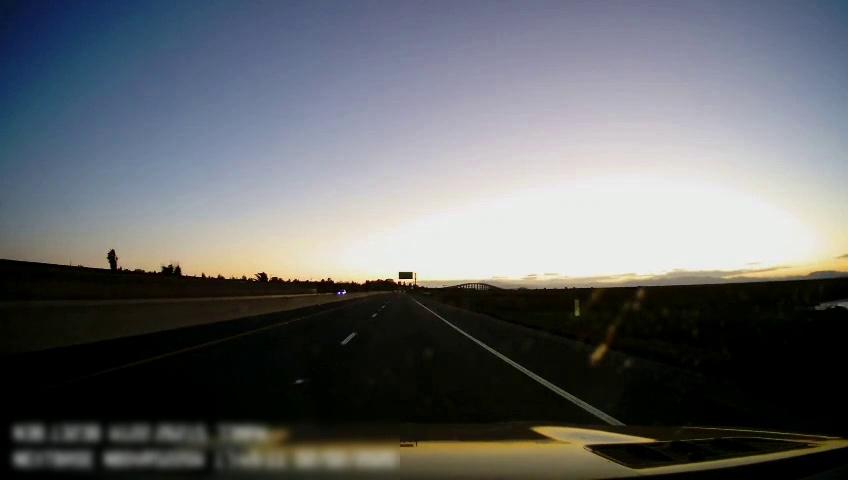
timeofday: Dusk/Dawn/Twilight
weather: Sunny
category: Drivable Space
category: Lanes | Current Lane
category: Lanes | Current Lane
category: Lanes | Alternate Lane
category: Lanes | Alternate Lane